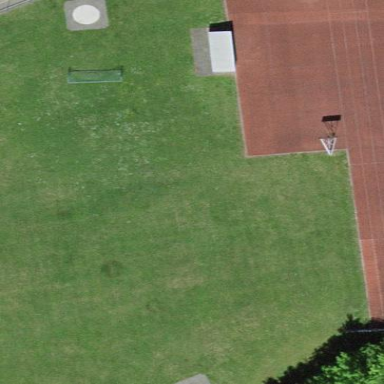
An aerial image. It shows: Multi-sport pitch for leisure land activities.